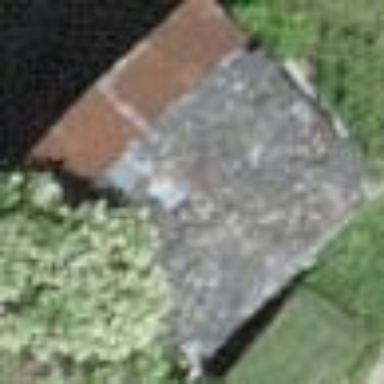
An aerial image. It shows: Shed.